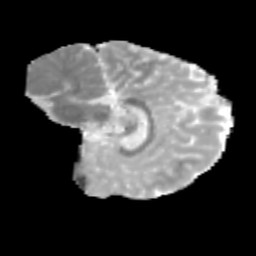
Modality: MD
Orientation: sagittal
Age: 11
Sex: male
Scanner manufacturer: siemens
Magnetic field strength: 3 T
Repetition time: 3.8 s
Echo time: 0.07 s